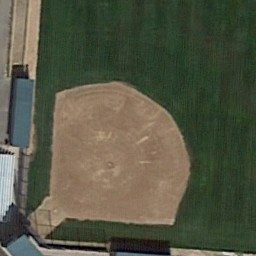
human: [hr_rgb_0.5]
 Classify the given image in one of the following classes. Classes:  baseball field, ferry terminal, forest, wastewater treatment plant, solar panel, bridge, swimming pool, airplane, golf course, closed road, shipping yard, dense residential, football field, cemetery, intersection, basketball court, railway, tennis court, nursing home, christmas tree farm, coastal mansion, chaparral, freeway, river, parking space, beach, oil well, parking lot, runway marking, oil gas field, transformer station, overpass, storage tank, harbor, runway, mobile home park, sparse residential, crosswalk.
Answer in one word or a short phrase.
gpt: baseball field